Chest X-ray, PA view. Patient: 47 years old, sex M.
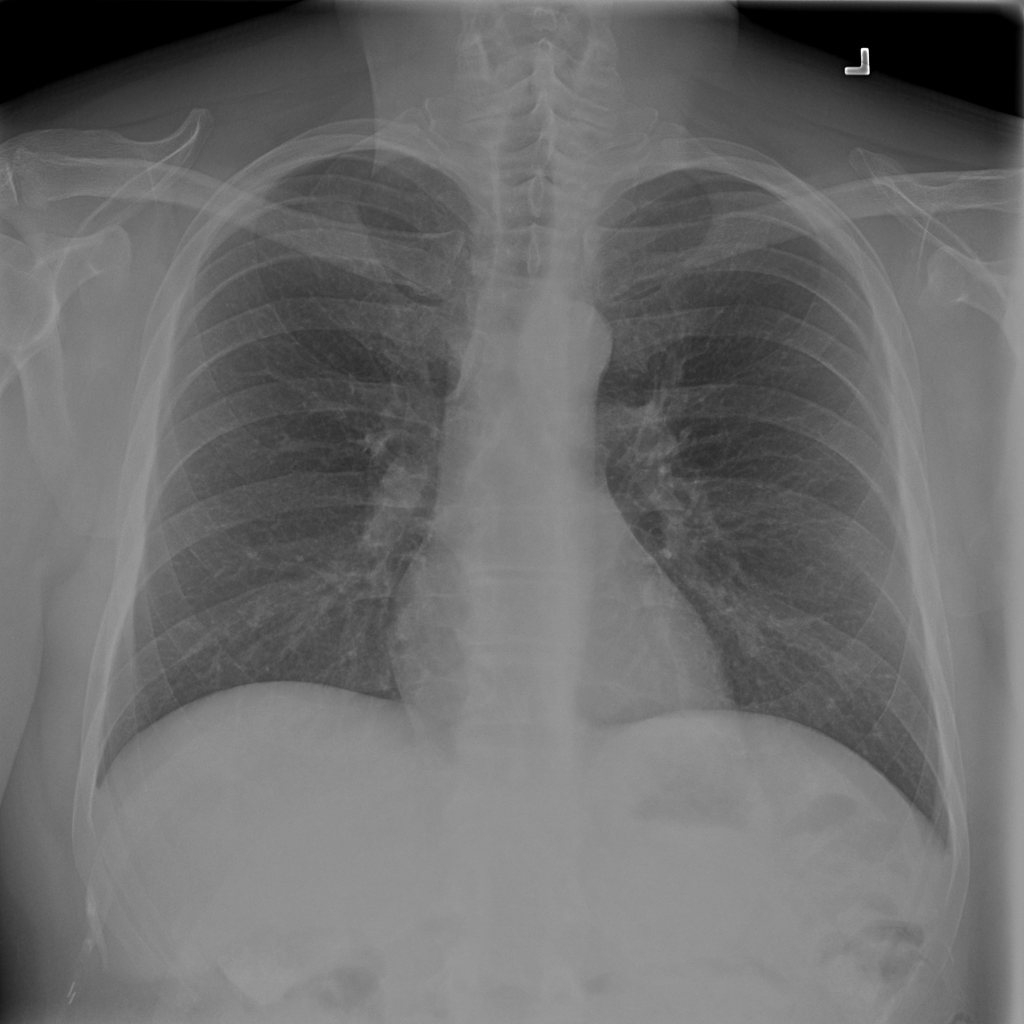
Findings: No Finding